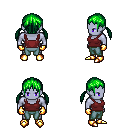
a pixel art fantasy rpg character, male body template, dark elf, purple skin, maroon pirate shirt, teal pants, green twin-tailed hairstyle, gold gloves, gold boots, four views (front, back, left, right), 2x2 character sprite sheet, small pixel art, hard edges, no anti-aliasing